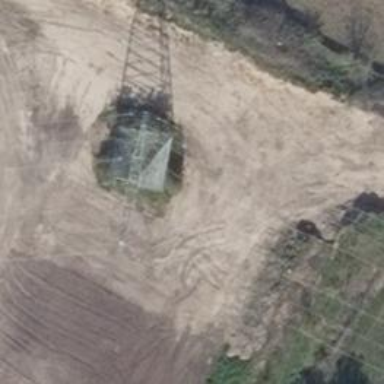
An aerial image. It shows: Power tower.